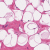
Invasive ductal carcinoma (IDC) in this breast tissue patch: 0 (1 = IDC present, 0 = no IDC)